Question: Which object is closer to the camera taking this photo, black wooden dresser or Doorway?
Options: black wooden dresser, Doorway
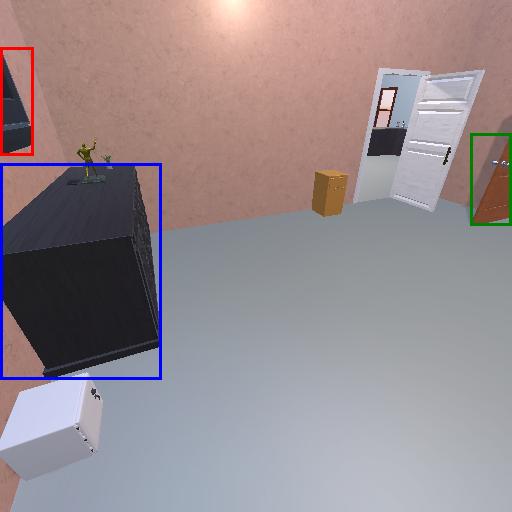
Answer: black wooden dresser